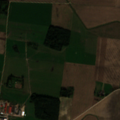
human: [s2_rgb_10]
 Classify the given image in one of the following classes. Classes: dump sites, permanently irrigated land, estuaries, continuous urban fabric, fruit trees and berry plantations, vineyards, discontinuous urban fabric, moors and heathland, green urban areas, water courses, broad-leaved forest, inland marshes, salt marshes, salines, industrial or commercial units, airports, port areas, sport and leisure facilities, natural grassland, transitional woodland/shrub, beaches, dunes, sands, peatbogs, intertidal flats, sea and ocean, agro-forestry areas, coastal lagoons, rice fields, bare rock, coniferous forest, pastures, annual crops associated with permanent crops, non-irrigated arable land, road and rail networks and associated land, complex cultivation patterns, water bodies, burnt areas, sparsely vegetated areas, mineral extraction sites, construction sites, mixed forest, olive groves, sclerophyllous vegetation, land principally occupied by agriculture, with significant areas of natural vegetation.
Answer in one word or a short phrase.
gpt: non-irrigated arable land, complex cultivation patterns